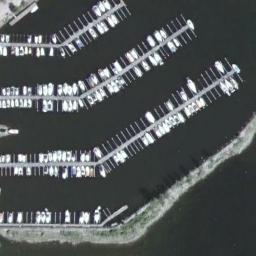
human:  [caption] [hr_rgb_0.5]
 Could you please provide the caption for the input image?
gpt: There are many ships in the harbor .

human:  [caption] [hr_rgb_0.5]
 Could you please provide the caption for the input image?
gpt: Only a few boats stopped in the upper left corner of the harbor .

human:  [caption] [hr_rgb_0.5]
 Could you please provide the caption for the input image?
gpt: The harbor has lots of neatly docked boats and the color of the waters is dark green .

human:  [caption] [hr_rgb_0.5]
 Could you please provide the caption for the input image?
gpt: Many yachts are neatly moored on the sea side of the harbor, And there are still empty spaces .

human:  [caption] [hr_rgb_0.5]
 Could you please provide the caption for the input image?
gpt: There are many ships at the harbor .